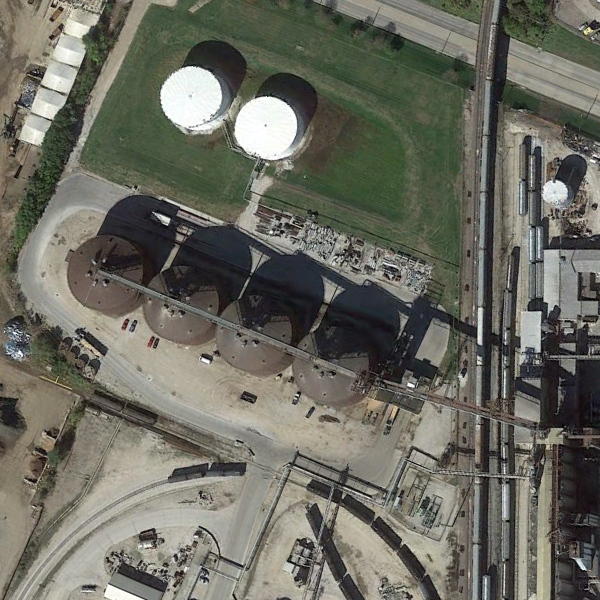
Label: StorageTanks